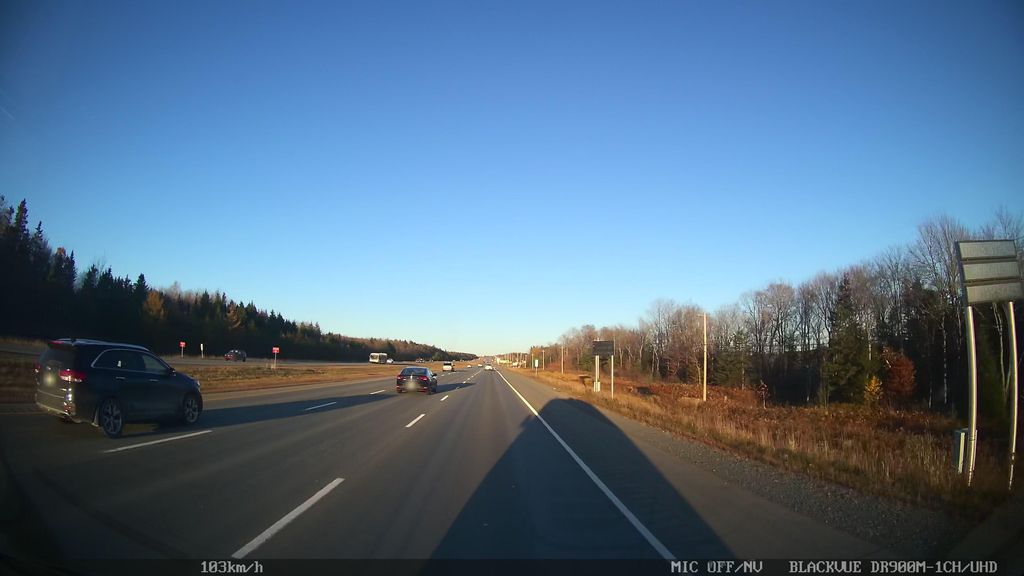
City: halifax